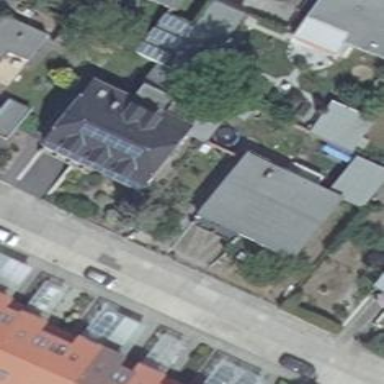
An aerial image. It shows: Detached building.